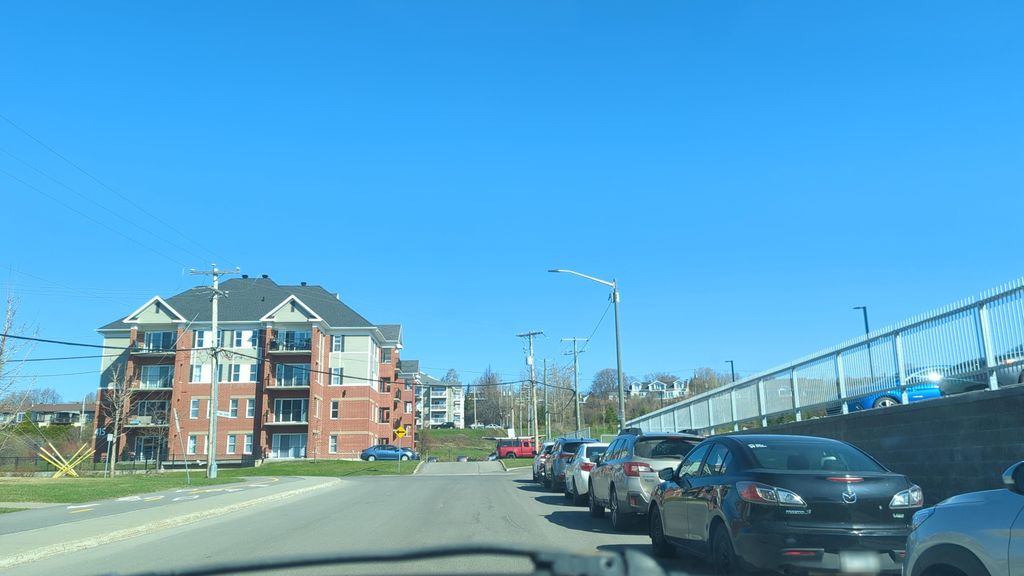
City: quebec_city